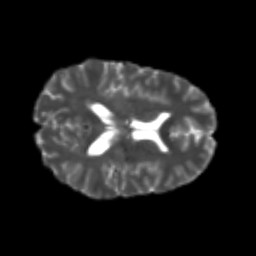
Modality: T2w
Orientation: axial
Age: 20
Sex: male
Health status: healthy
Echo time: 0.074 s